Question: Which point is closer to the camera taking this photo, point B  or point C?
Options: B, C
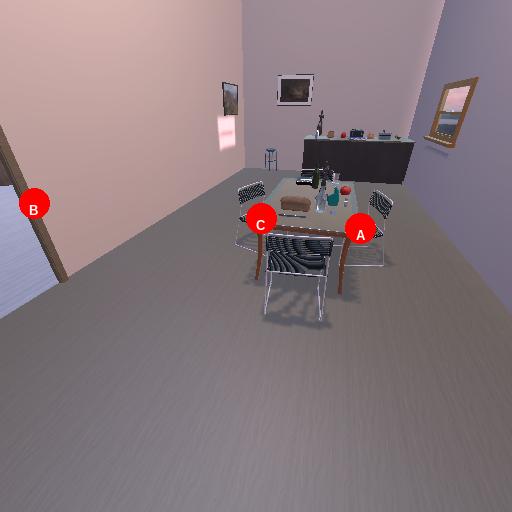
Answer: B